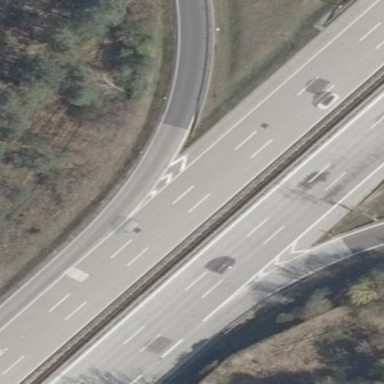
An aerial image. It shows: Motorway area.